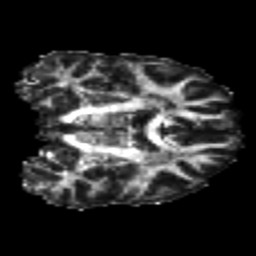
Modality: FA
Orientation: coronal
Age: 26
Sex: male
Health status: healthy
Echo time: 0.074 s